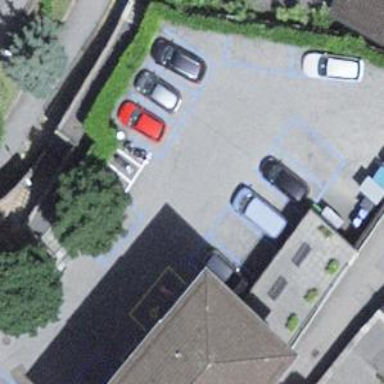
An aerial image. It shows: Motorcycle parking facility.